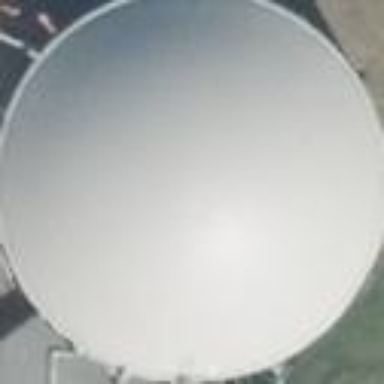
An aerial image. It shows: Storage tank with man-made structure.